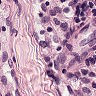
Metastatic tissue present: no